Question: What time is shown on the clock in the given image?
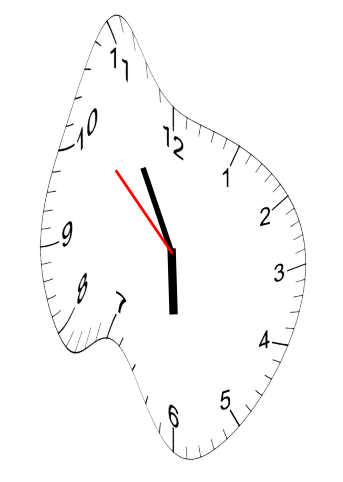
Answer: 05:54:52